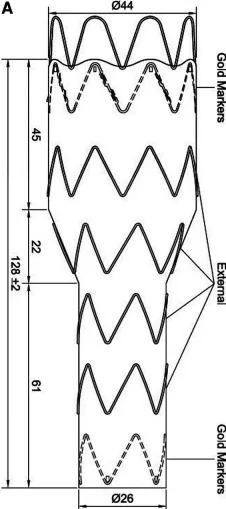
(A) Custom-made device.
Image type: pathology (fish)